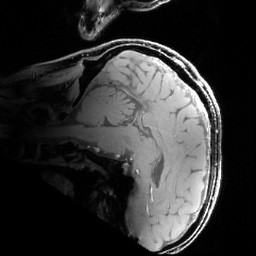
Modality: T1w
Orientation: sagittal
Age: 34
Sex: male
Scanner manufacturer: siemens
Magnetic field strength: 7 T
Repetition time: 4.3 s
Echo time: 0.00227 s